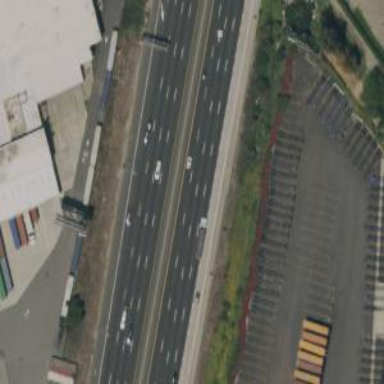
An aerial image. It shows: Motorway.